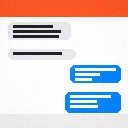
Screen state: on